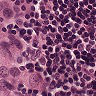
Metastatic tissue present: yes